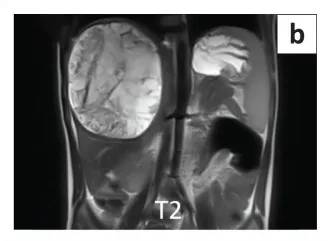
Coronal T2W images showing a hyperintense cystic appearing lesion with heterogeneous internal components, and ,fluid-fluid levels.
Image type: radiology (mri)